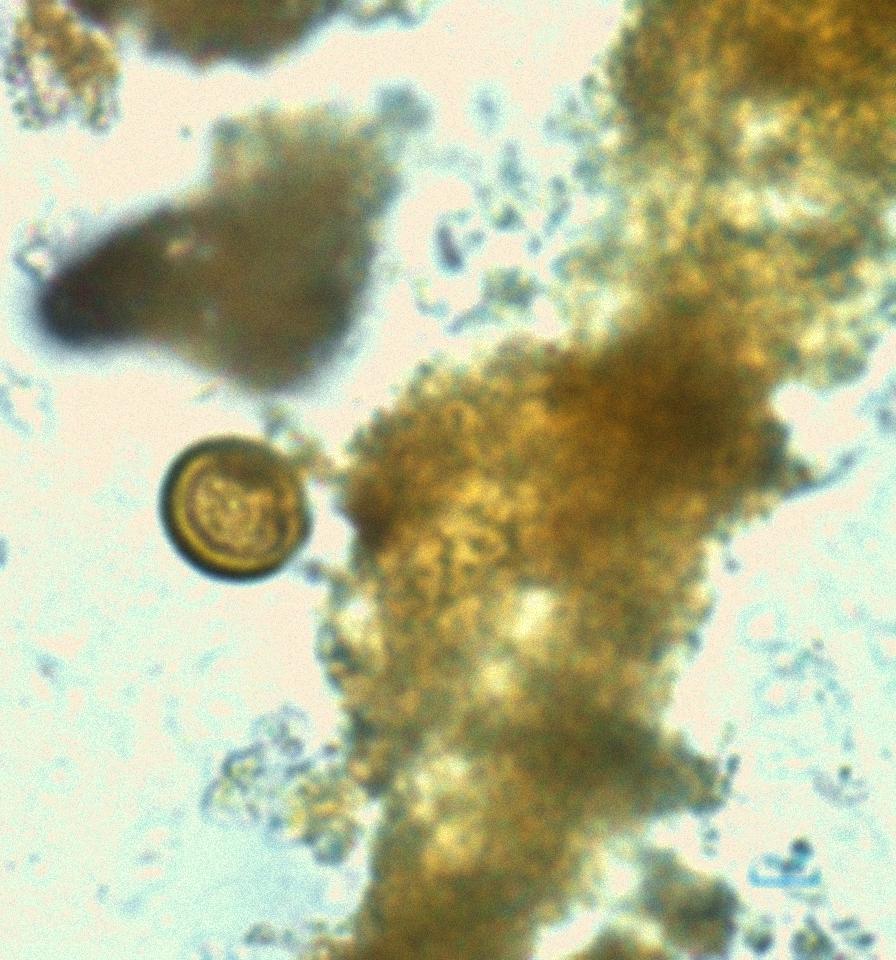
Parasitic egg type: Taenia spp. egg